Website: lowes
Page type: order-returns
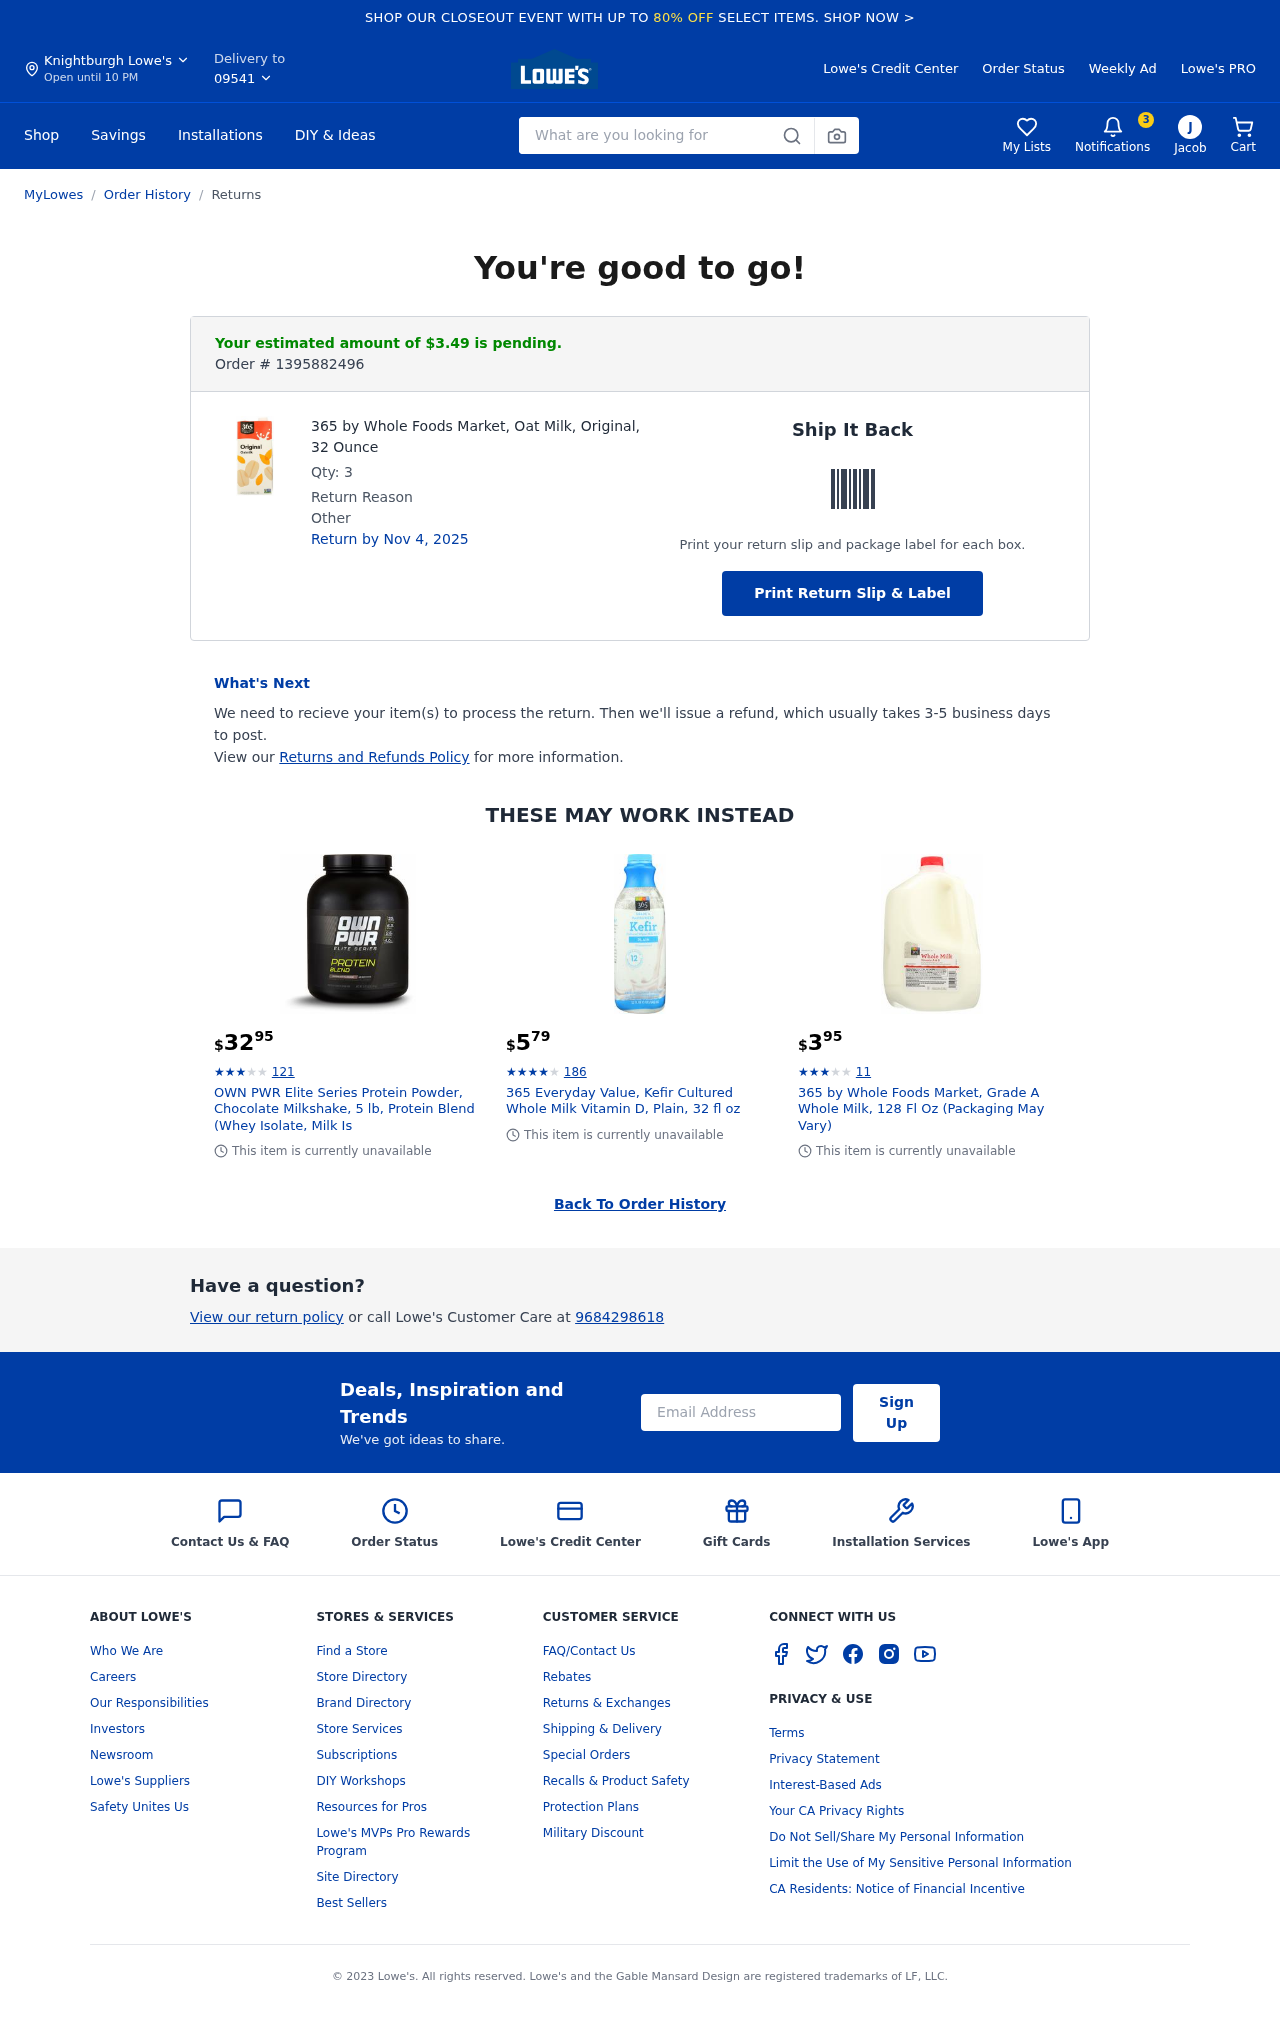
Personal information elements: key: PII_CITY
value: Knightburgh
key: PII_EMAIL
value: jacob.torres@gmail.com
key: PII_FIRSTNAME
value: Jacob
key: PII_PHONE
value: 9684298618
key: PII_POSTCODE
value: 09541
Product elements: key: PRODUCT1_NAME
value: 365 by Whole Foods Market, Oat Milk, Original, 32 Ounce
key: PRODUCT1_QUANTITY
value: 3
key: PRODUCT2_NAME
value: OWN PWR Elite Series Protein Powder, Chocolate Milkshake, 5 lb, Protein Blend (Whey Isolate, Milk Is
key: PRODUCT2_NUM_RATINGS
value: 121
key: PRODUCT2_PRICE
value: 32.95
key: PRODUCT2_RATING
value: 3.8
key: PRODUCT3_NAME
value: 365 Everyday Value, Kefir Cultured Whole Milk Vitamin D, Plain, 32 fl oz
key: PRODUCT3_NUM_RATINGS
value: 186
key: PRODUCT3_PRICE
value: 5.79
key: PRODUCT3_RATING
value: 4
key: PRODUCT4_NAME
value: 365 by Whole Foods Market, Grade A Whole Milk, 128 Fl Oz (Packaging May Vary)
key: PRODUCT4_NUM_RATINGS
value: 11
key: PRODUCT4_PRICE
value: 3.95
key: PRODUCT4_RATING
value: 3.8
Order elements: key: ORDER_NUM_ITEMS
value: Cart
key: ORDER_TOTAL
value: Your estimated amount of $3.49 is pending.
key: ORDER_ID
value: Order # 1395882496
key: ORDER_RETURN_BY_DATE
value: Return by Nov 4, 2025
Search elements: key: HEADER_SEARCH
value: What are you looking for
Other elements: key: NOTIFICATION_COUNT
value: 3